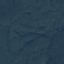
Land use / land cover: Forest